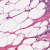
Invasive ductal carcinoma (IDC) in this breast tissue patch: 0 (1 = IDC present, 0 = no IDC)